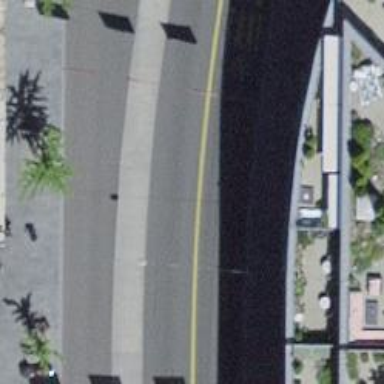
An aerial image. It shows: Tertiary road with asphalt surface. It has lanes for buses on the right and shared busway with cyclists also on the right. Both sides of the road have sidewalks.